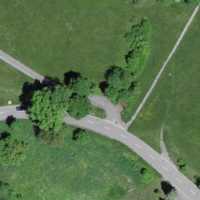
EUNIS habitat code: 24
Species observed at this site:
Geum rivale